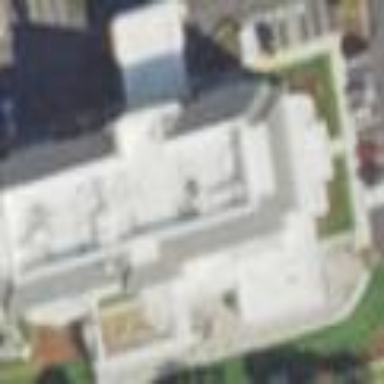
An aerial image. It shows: Hotel building.